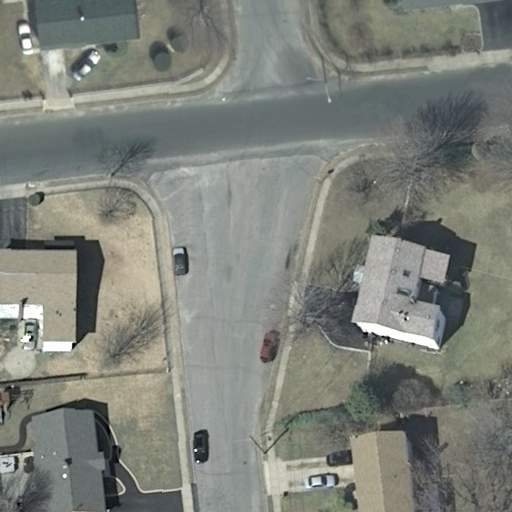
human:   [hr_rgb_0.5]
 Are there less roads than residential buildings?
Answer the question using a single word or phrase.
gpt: yes

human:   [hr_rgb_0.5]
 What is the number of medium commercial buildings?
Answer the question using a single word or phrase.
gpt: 0

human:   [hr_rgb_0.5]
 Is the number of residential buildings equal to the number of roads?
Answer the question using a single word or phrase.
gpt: no

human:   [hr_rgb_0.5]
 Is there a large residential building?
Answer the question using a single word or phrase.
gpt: no

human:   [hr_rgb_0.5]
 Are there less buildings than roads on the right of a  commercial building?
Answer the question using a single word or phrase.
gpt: no

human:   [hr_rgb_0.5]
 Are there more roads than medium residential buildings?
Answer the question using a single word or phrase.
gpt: no

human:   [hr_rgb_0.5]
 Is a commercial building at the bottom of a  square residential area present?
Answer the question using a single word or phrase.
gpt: no

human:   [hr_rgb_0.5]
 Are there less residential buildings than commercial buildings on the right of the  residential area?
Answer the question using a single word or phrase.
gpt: no

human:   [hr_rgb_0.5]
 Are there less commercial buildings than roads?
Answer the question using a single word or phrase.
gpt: yes

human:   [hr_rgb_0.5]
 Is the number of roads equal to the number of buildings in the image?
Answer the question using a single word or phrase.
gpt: no

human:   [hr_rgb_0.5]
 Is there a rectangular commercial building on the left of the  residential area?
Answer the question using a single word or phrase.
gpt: no

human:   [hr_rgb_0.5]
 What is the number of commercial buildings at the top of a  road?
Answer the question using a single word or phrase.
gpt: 0

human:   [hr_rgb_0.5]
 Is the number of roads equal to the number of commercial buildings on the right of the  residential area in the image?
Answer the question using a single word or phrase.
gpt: no

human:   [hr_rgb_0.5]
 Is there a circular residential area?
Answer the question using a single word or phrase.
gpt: no

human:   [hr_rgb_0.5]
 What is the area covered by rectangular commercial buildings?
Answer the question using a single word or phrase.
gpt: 0m2

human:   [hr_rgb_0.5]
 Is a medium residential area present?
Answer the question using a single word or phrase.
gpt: no

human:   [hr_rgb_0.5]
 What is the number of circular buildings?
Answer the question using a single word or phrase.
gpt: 0

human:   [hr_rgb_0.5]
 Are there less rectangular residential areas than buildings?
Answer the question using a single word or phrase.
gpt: yes

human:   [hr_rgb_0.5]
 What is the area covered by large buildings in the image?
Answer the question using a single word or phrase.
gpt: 0m2

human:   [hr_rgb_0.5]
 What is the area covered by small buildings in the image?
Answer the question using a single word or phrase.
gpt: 149m2

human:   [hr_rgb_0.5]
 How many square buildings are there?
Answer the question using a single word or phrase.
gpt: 0

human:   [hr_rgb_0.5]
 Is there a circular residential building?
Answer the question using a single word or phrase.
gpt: no

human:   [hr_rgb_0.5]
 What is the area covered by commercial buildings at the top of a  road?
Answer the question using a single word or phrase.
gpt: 0m2

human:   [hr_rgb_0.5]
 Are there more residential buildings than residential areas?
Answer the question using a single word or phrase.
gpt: yes

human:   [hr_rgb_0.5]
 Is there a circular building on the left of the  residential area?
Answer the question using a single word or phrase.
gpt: no

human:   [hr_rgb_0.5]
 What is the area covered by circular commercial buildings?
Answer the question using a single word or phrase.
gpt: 0m2

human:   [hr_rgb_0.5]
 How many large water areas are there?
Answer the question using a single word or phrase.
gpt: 0

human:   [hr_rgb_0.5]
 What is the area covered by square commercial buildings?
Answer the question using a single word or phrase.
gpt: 0m2

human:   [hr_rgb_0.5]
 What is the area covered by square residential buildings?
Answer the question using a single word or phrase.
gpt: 0m2

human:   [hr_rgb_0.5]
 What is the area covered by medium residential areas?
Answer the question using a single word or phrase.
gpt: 0m2

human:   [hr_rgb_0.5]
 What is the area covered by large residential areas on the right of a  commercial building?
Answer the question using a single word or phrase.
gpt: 0m2

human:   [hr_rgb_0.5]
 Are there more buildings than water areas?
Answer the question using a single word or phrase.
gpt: yes

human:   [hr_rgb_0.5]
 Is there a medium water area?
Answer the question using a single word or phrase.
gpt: no

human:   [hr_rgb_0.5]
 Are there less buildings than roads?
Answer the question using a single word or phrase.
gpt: no

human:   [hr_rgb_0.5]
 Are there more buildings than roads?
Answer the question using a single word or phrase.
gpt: yes

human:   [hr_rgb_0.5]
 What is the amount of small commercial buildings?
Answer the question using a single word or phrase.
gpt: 0